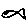
Label: fish